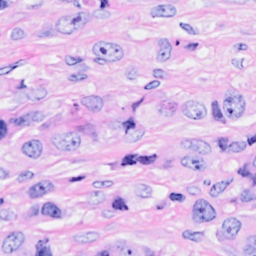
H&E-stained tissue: Breast